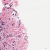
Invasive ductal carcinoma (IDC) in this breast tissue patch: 0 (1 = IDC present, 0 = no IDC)